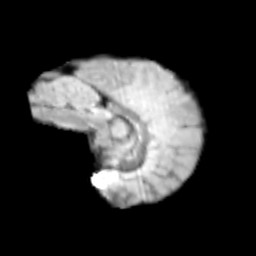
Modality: T2w
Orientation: sagittal
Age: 11
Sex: female
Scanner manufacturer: siemens
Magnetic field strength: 3 T
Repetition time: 3.8 s
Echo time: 0.07 s